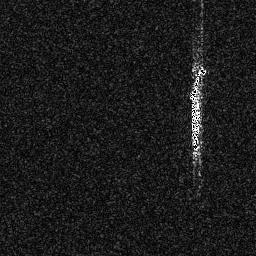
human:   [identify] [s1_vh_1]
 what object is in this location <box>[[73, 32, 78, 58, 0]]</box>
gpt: <ref>1 medium ship at the right</ref>